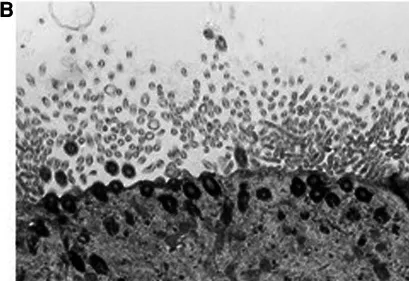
(B) Reduced ciliary epithelium and shorter cilia are described.
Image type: pathology (h&e)